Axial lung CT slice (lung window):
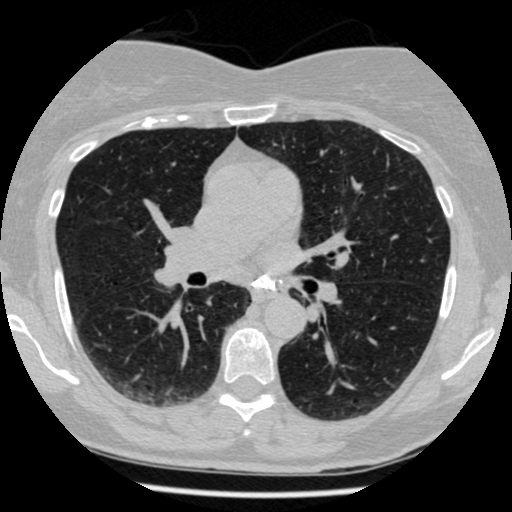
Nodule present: no